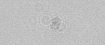
Label: camera_spot